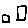
Label: square